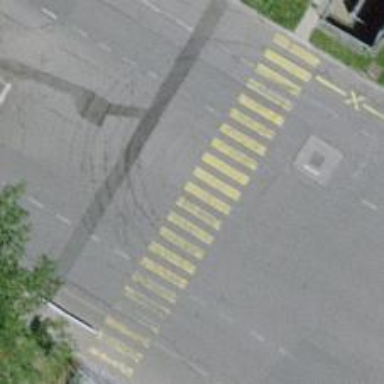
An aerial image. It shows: Zebra crossing on the road.